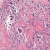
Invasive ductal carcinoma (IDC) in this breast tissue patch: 1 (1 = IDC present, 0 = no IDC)